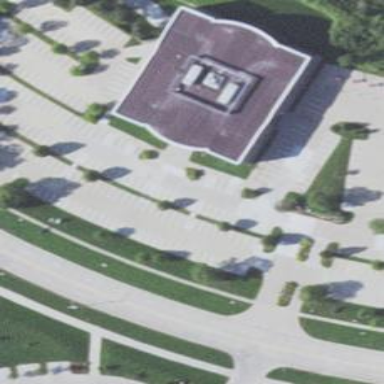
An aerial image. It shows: Office building.